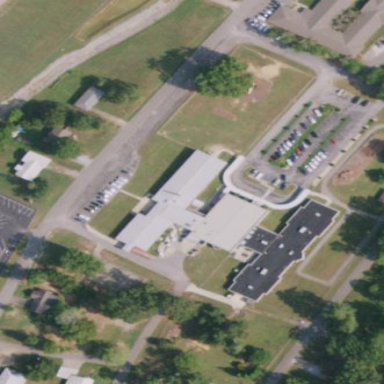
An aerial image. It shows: School building.